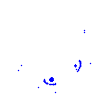
Particle: pion